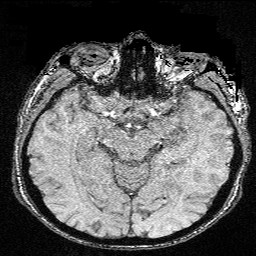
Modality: FLASH
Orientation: coronal
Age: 25
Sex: male